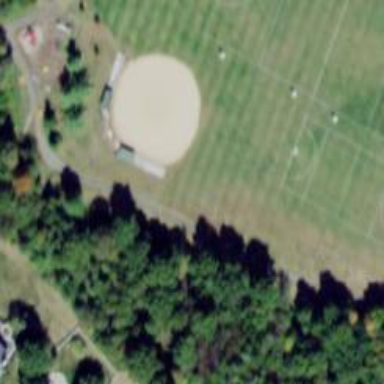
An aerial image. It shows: Softball pitch for leisure sports.